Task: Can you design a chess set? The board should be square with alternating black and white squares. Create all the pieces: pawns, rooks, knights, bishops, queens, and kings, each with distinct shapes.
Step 665:
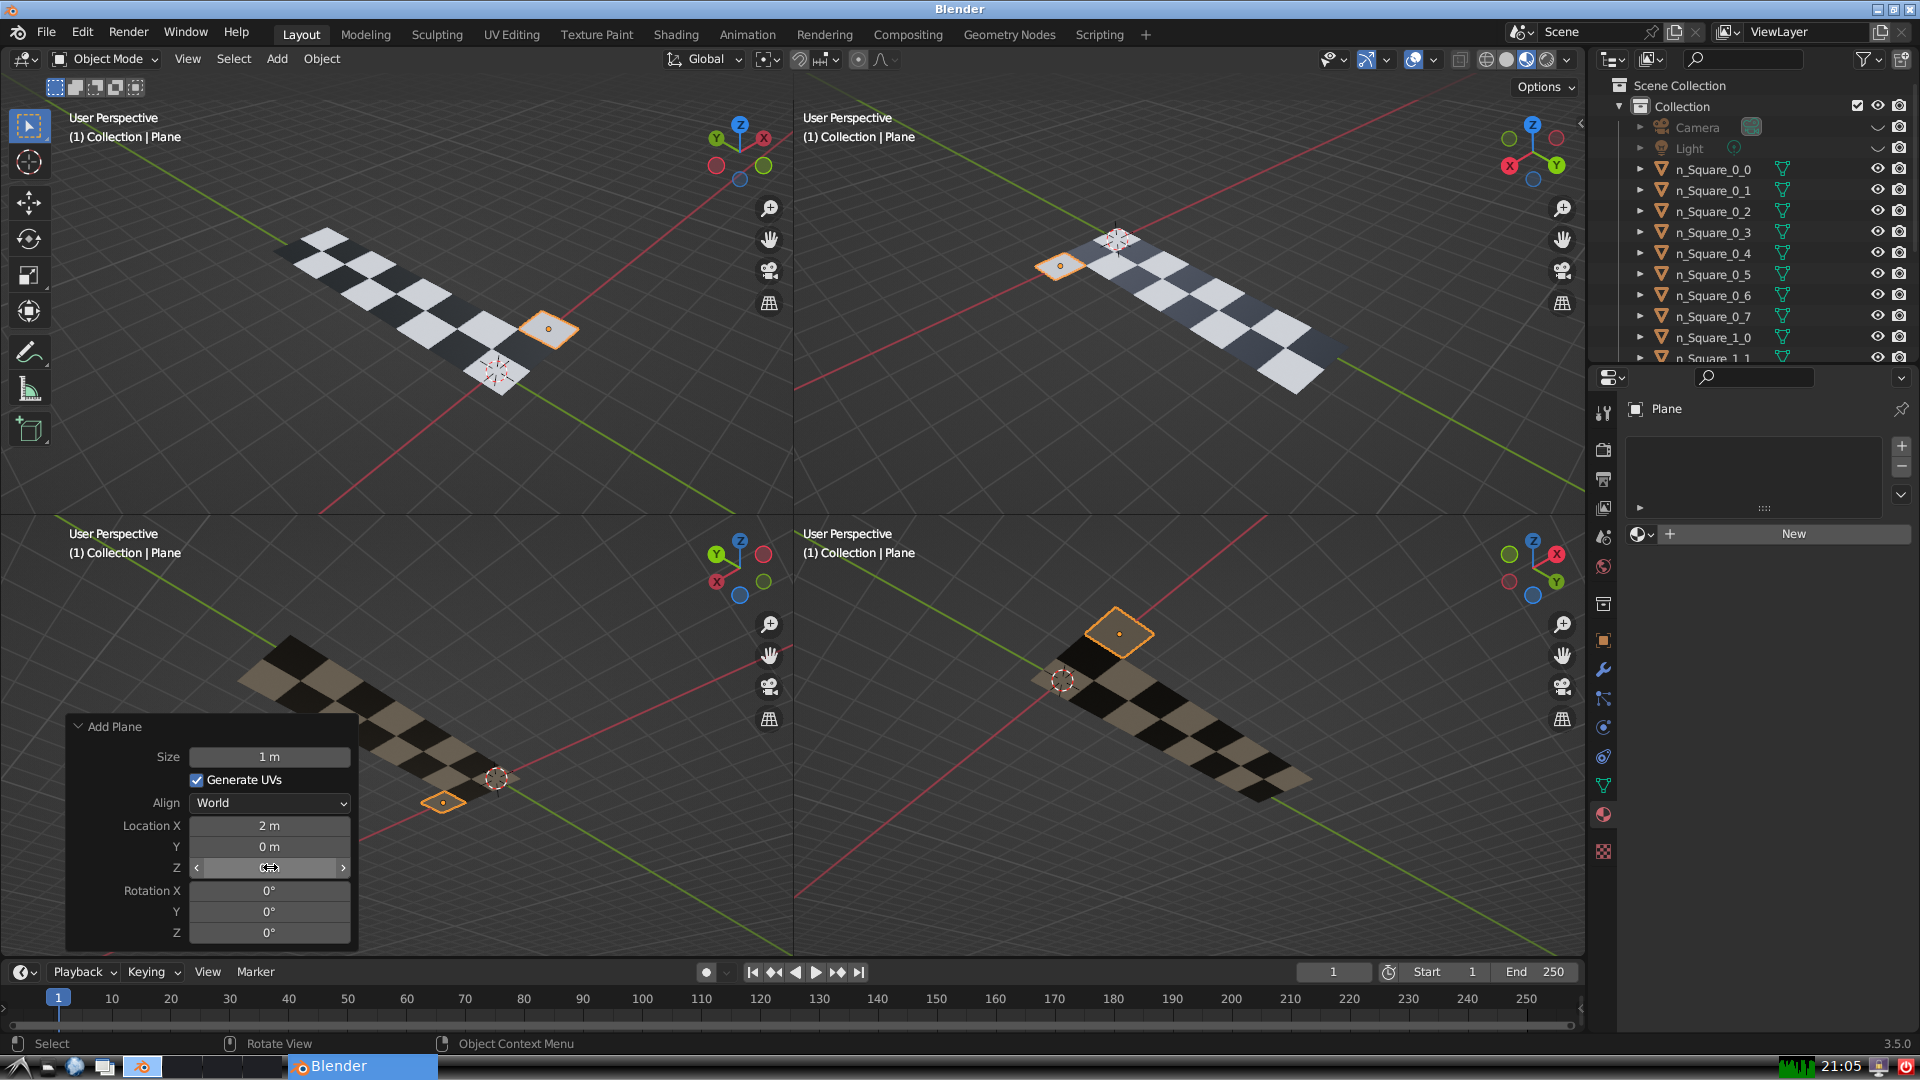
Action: click: no